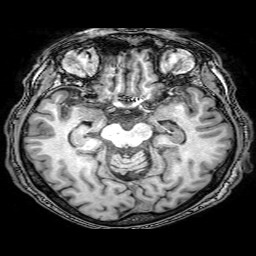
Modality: T1w
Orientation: coronal
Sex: male
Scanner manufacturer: philips
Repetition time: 0.008066 s
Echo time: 0.00369 s